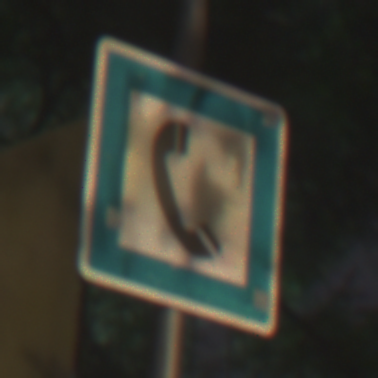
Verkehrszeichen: Fernsprecher
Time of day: Night
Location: Outdoor (Suburban)
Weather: PartlyCloudy
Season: NotSpecified
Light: Artificial